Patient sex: M
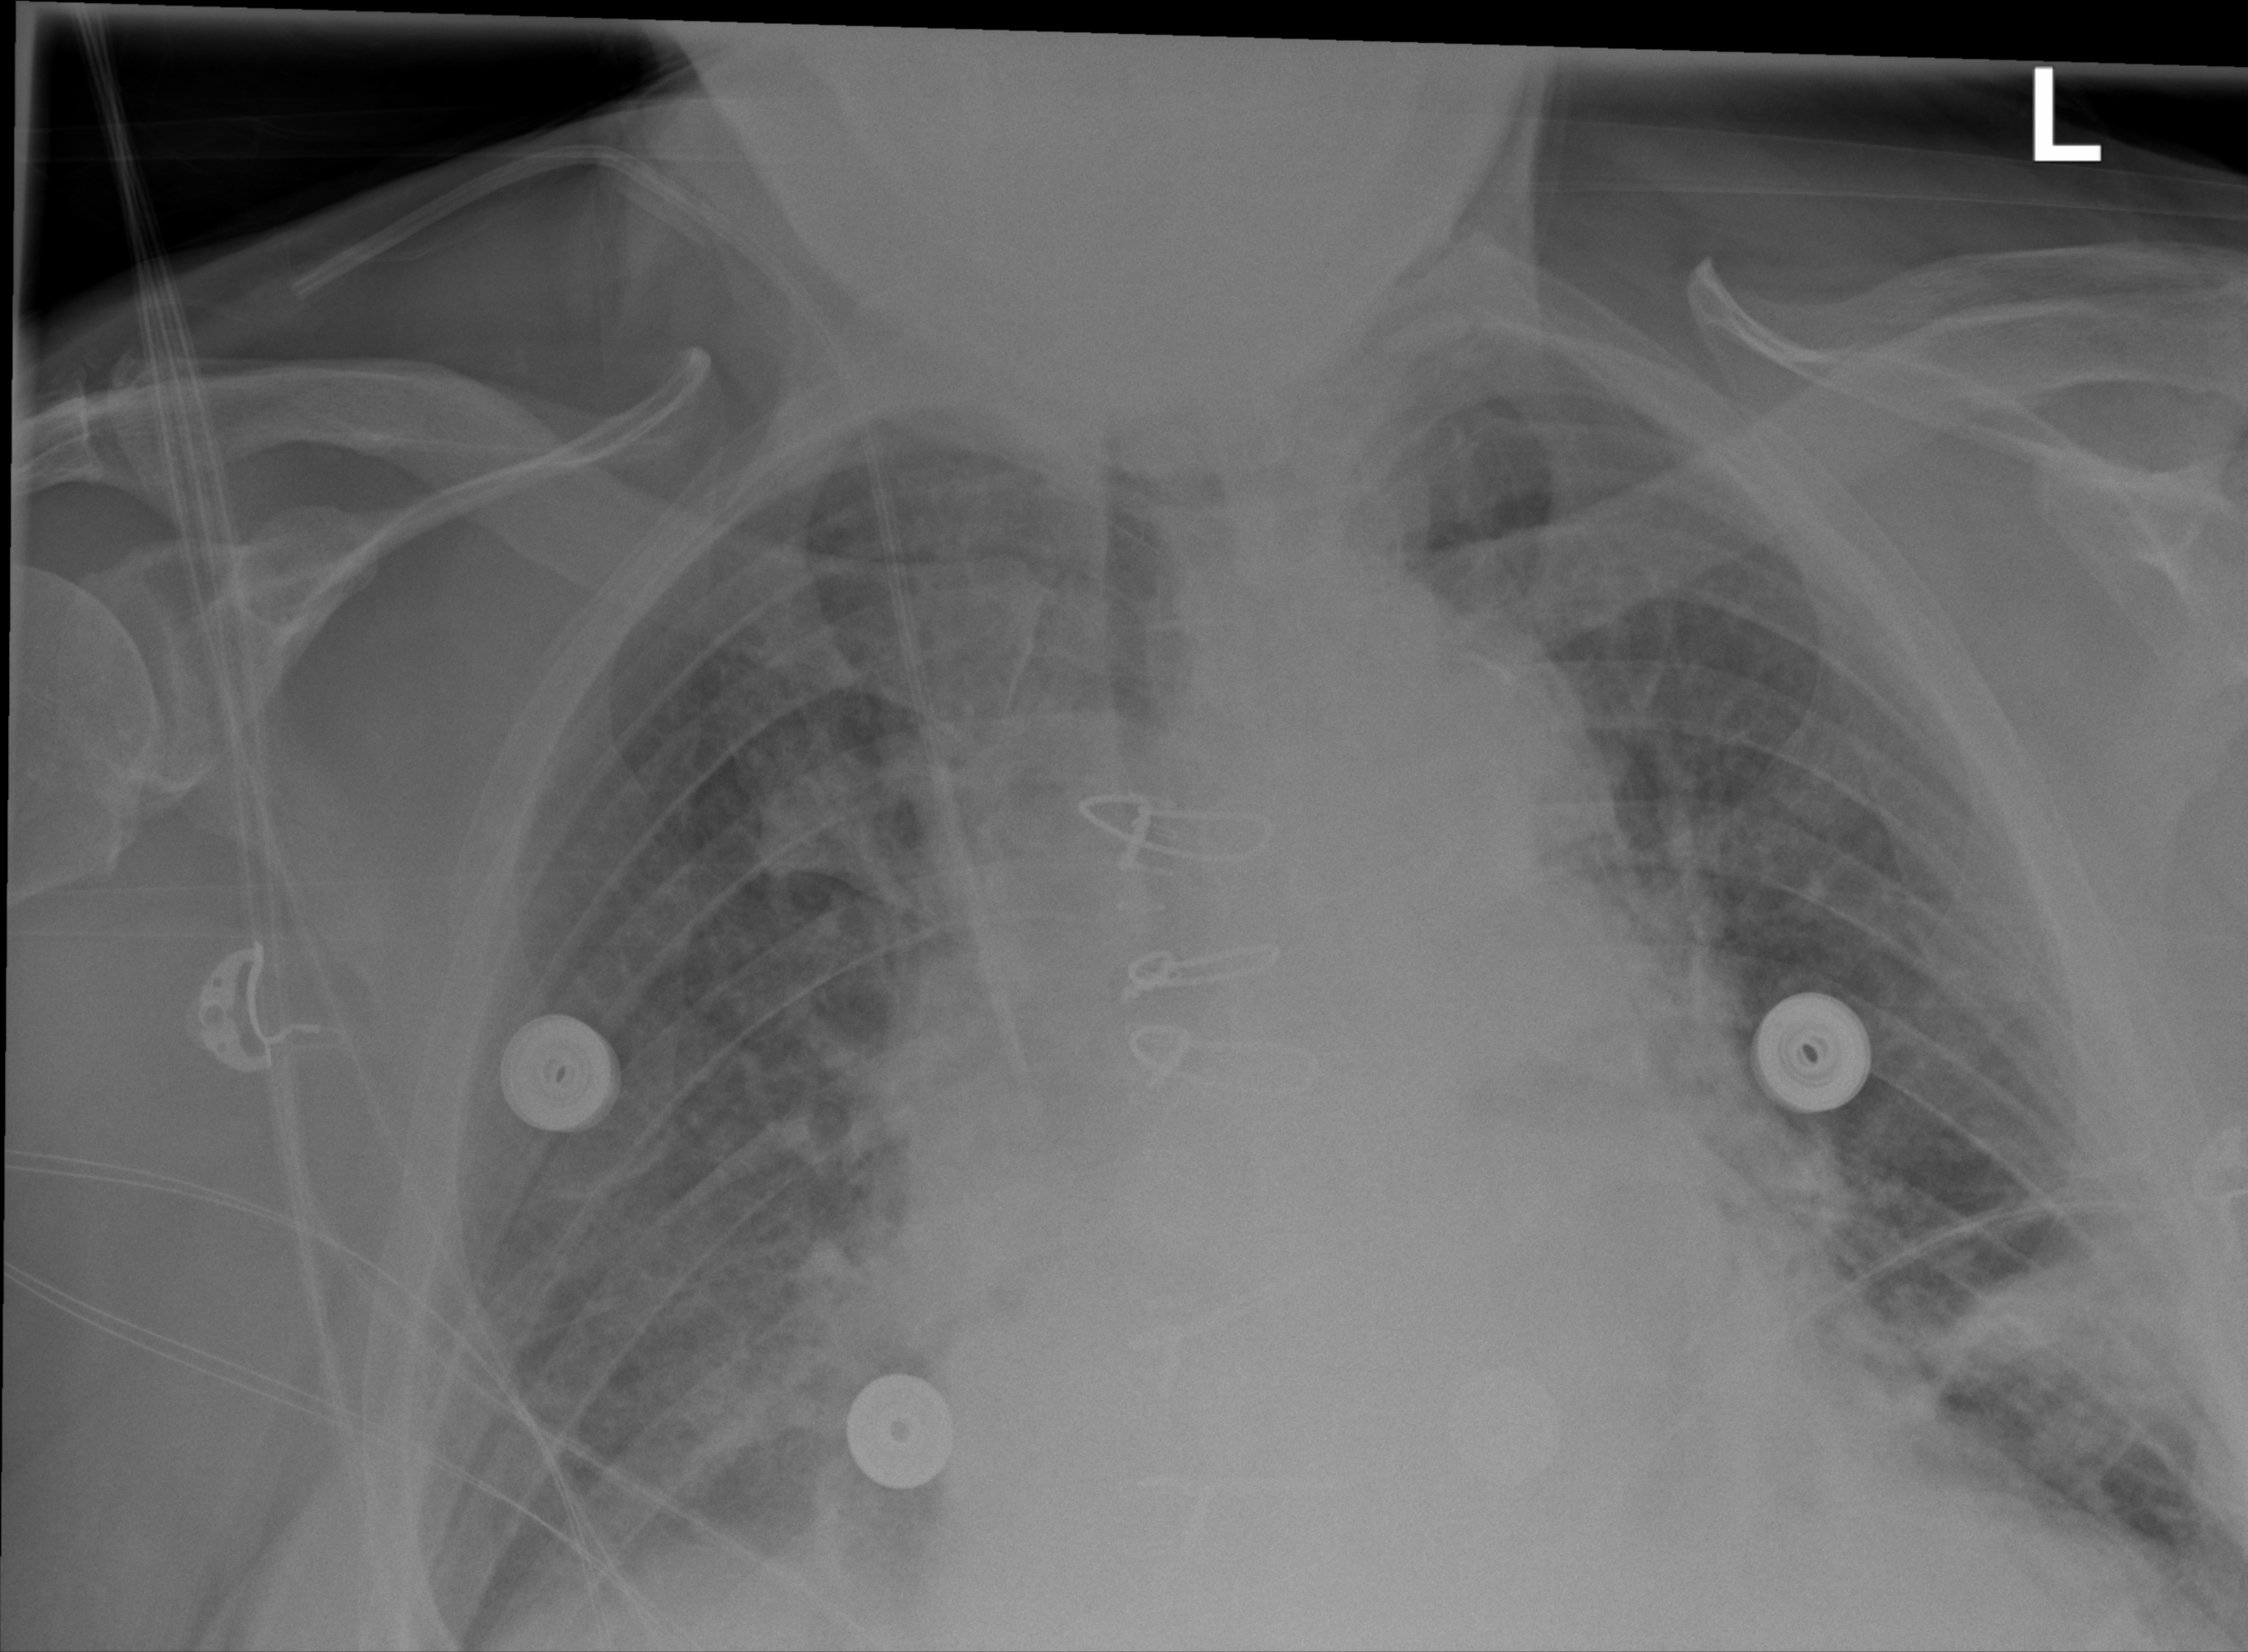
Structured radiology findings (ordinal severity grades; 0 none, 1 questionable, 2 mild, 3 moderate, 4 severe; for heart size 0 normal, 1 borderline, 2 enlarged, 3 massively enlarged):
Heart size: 2
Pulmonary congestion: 2
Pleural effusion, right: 2
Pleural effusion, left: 2
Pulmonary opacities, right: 0
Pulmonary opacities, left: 0
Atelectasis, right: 2
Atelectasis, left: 2